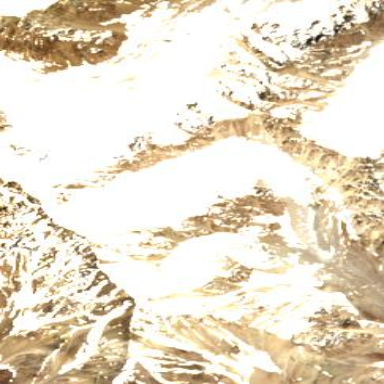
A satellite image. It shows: Stunning view of glacier.